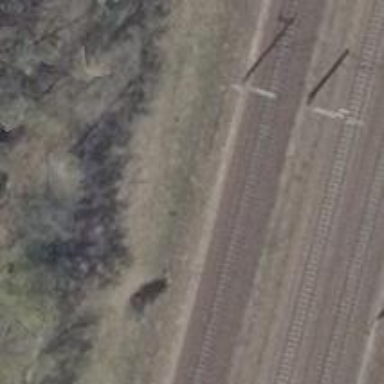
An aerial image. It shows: Railway with electrified contact lines.